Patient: sex M, age 25
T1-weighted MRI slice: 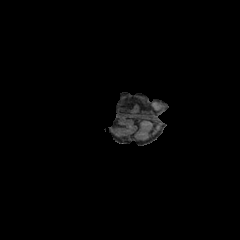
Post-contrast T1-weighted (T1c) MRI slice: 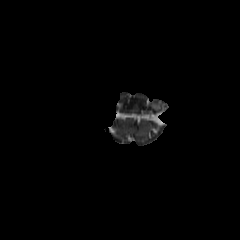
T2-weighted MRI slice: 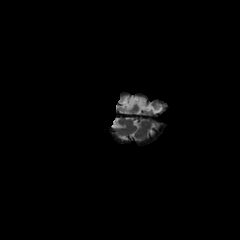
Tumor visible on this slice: no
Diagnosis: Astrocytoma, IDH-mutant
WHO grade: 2